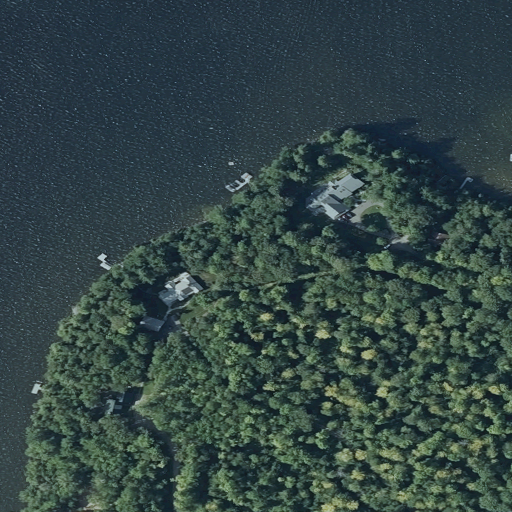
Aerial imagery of cape in Maine named Hemlock Point containing open water, deciduous forest, mixed forest, open development, evergreen forest, medium intensity development, and low intensity development